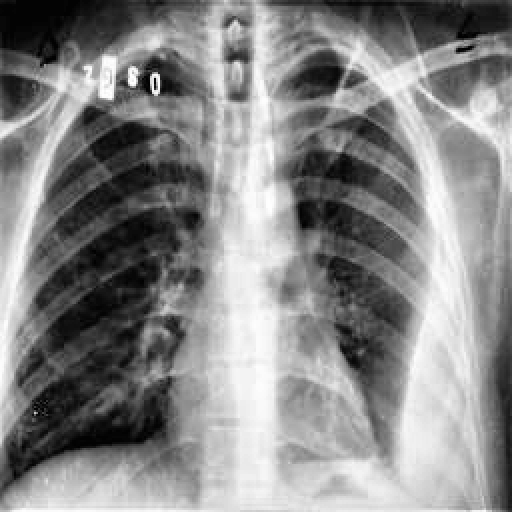
Finding: TUBERCULOSIS